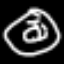
Label: donut